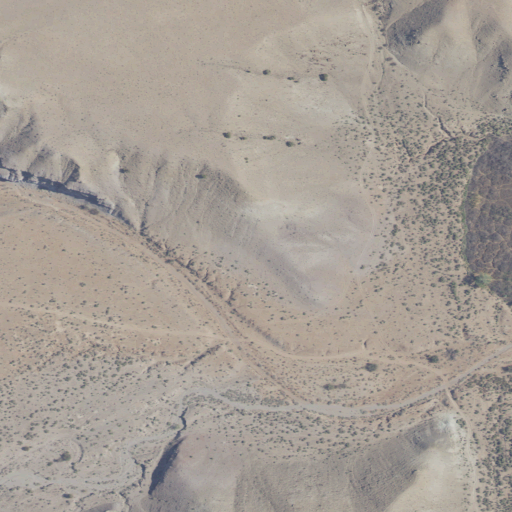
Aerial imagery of valley in Utah named Camel Wash containing shrub, woody wetlands, and barren land